Question: Problem
This is similar to the previous problem, however there will be multiple integers in the input. You have to write a computer program to read each integer and print Even if the integer is divisible by 2, else print Odd. To help further, the number of integers (T) to read will be the first input to the computer program.
Input Format:
First line of input contains count of integers: T. T>=1
After that, each line contains the integer N.
Sample Input:
'''
2
4
5
'''
Sample Output:
'''
Even
Odd
'''
Note: There should be a newline after each output. Otherwise you might end up printing EvenOdd here, which will result in wrong answer.
'''
#include <iostream>
using namespace std;
int main()
{
int a[3];
cin>>a[0];
cin>>a[1];
cin>>a[2];
for(int i =0; i <sizeof(a)/sizeof(int); i++)
{
if (a[i]%2 == 0) cout<<"Even"<<endl;
else cout<<"Odd"<<endl;
}
return 0;
}
'''

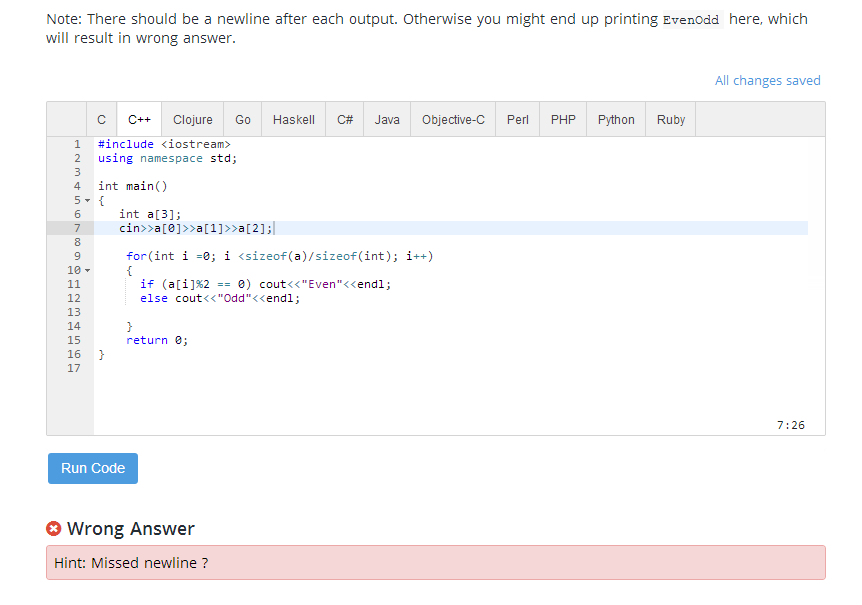
Answer: your problem will be solved if you change
'''
for(int i =0; i <sizeof(a)/sizeof(int); i++)
'''
to
'''
for(int i =1; i <sizeof(a)/sizeof(int); i++)
'''
But,
To correct this, you don't declare the array statically. Take the first input, and allocate memory for that many 'int's.